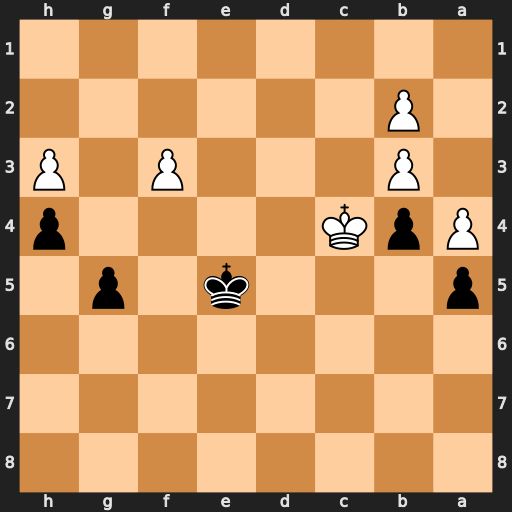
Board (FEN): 8/8/8/p3k1p1/PpK4p/1P3P1P/1P6/8
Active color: b
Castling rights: -
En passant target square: -
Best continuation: Kf4 Kb5 Kxf3